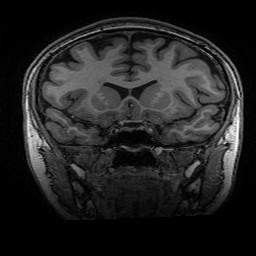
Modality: T1w
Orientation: sagittal
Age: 21
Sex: female
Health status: healthy
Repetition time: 2.53 s
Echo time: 0.0034 s